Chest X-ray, AP view. Patient: 54 years old, sex F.
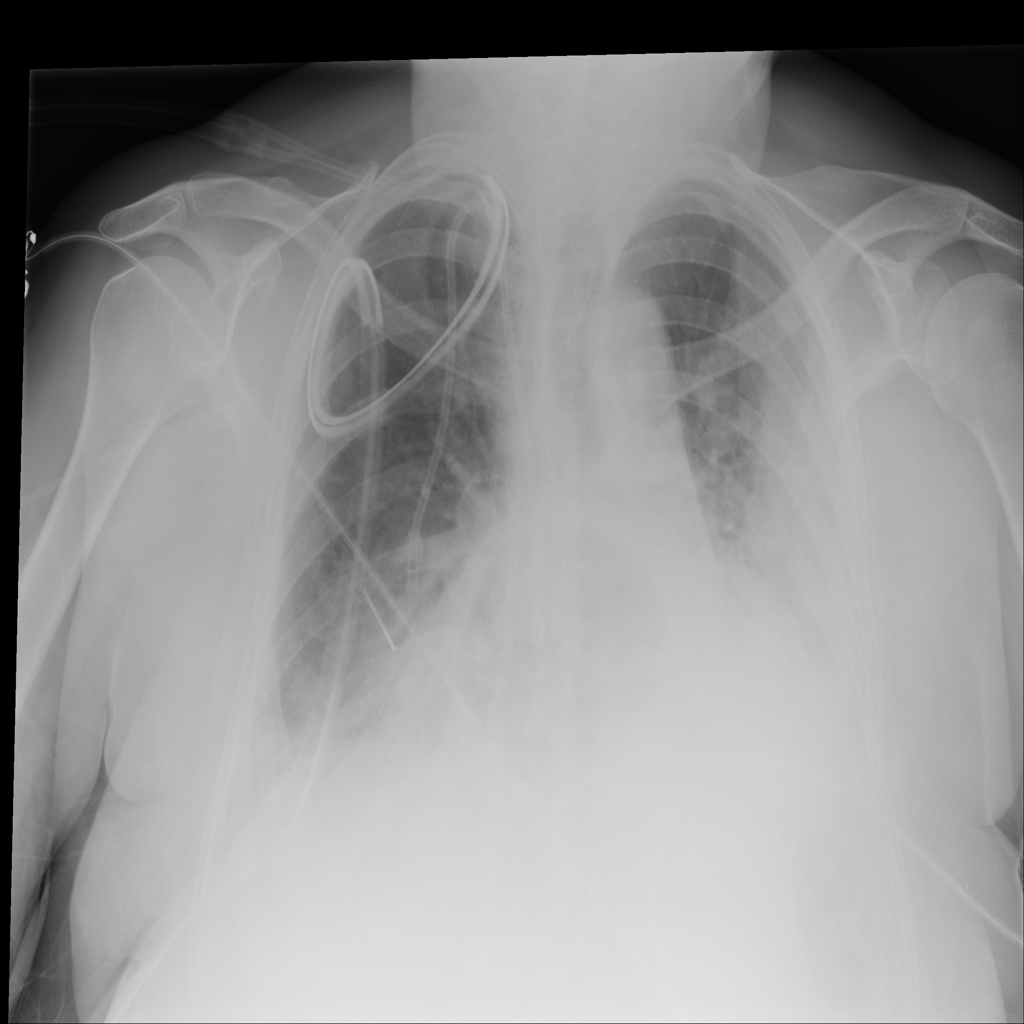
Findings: Atelectasis, Effusion, Hernia